Question: I'm a new to Prototype and I can't really understand the minimalist documentation provided here <URL>
It says that to update chosen.js dynamically, we should use this snippet
'''
Event.fire($("form_field"), "liszt:updated");
'''
What I don't understand is, which element need to be targeted on that 'Event.fire'. Here in my case, I have a dynamic form with two select element. On which the second select element is enabled only after user choose the option on first select element. Like on this illustration:

So I just tried it out on my code. Here it is:
'''
// let say I want to make all .chzn-select element replaced by chosen.js
var el = $$(".chzn-select");
// this is the code to make all .chzn-select replaced by chosen.js
document.observe('dom:loaded', function(evt) {
var select, selects, _i, _len, _results;
if (Prototype.Browser.IE && (Prototype.BrowserFeatures['Version'] === 6 || Prototype.BrowserFeatures['Version'] === 7)) { return; }
selects = el; _results = [];
for (_i = 0, _len = selects.length; _i < _len; _i++) {
select = selects[_i];
_results.push(new Chosen(select));
}
});
// this is what I used to observe the change event of the .chzn-select element
el.invoke('observe', 'change', function() {
// I have successfully updated all the .chzn-select element after the change of some other .chnz-select
myOwnObjet.myOwnFunction(el);
// now this is where I get confused, I want to update all the generated chosen.js selector
Event.fire(el, "liszt:updated");
});
'''
on that example, that Event.fire seems to be not working at all... So what I am doing wrong here? how exactly I could update that chosen.js version of color select to updated after user choose the size select?
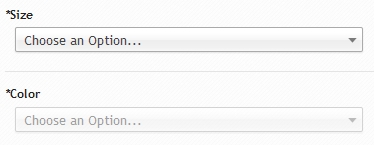
Answer: In your invocation of the 'observe' event on all the '.chzn-select' elements, you use 'el' as the current element, it will not reflect the actual element in the array.
Try this:
'''
el.invoke('observe', 'change', function(ev) {
var nev = Event.element(ev);
myOwnObject.myOwnFunction(nev);
Event.fire(nev, 'liszt:updated');
});
'''
Ok, after thoroughly investigating, I found the problem, 'event.simulate' was not being included, i completely fixed the code, check out <URL>.
Here is the code used in the fiddle:
'''
var selects;
document.observe('dom:loaded', function(evt) {
selects = $$('select.chzn-select').inject($H(), function(hsh, sl) {
hsh.set(sl.id, new Chosen(sl));
return hsh;
});
selects.each(function(pair) {
Event.observe($(pair.key), 'change', function(ev) {
myOwnFunction($(pair.key), pair.value);
});
});
});
function myOwnFunction(select, chzn) {
if (select.id === 'sl-color') {
var size = $('sl-size');
size.disabled = false;
Event.fire(size, 'liszt:updated');
}
}
'''